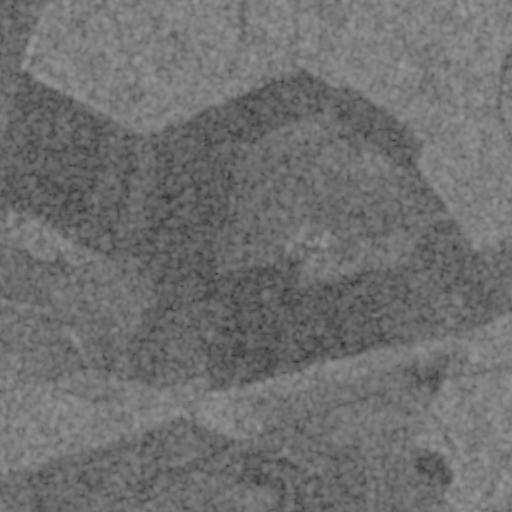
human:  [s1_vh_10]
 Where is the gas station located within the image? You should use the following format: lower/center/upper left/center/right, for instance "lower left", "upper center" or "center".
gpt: The gas station is located in the lower right of the image.
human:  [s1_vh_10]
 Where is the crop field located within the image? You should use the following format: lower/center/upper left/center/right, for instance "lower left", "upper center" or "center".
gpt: There is no crop field in the image.

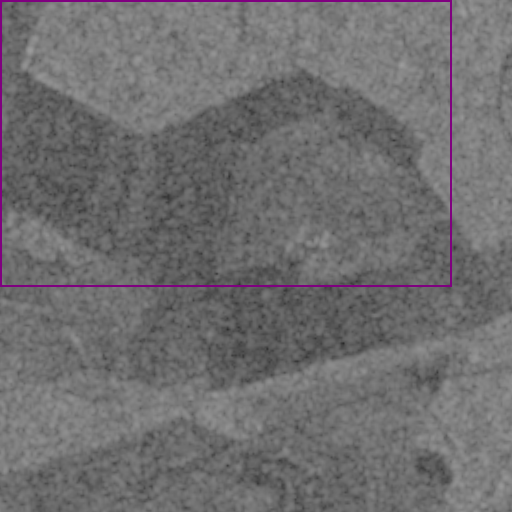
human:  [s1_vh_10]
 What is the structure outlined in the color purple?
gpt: The structure outlined in purple is a crop field.
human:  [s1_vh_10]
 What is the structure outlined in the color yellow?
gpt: There is no yellow outline.